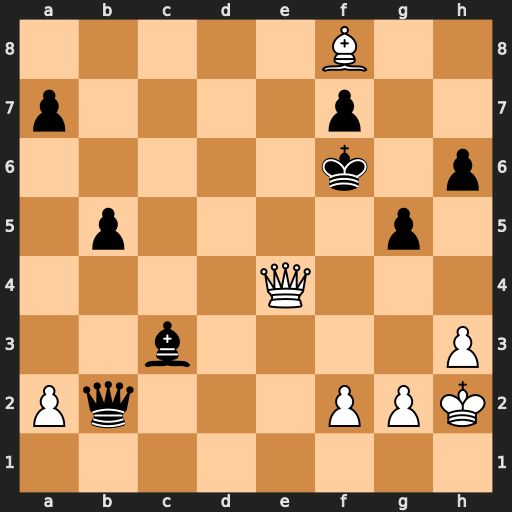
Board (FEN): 5B2/p4p2/5k1p/1p4p1/4Q3/2b4P/Pq3PPK/8
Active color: w
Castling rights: -
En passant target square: -
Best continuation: Qc6+ Kf5 g4+